Question: What is the measurement shown in the image?
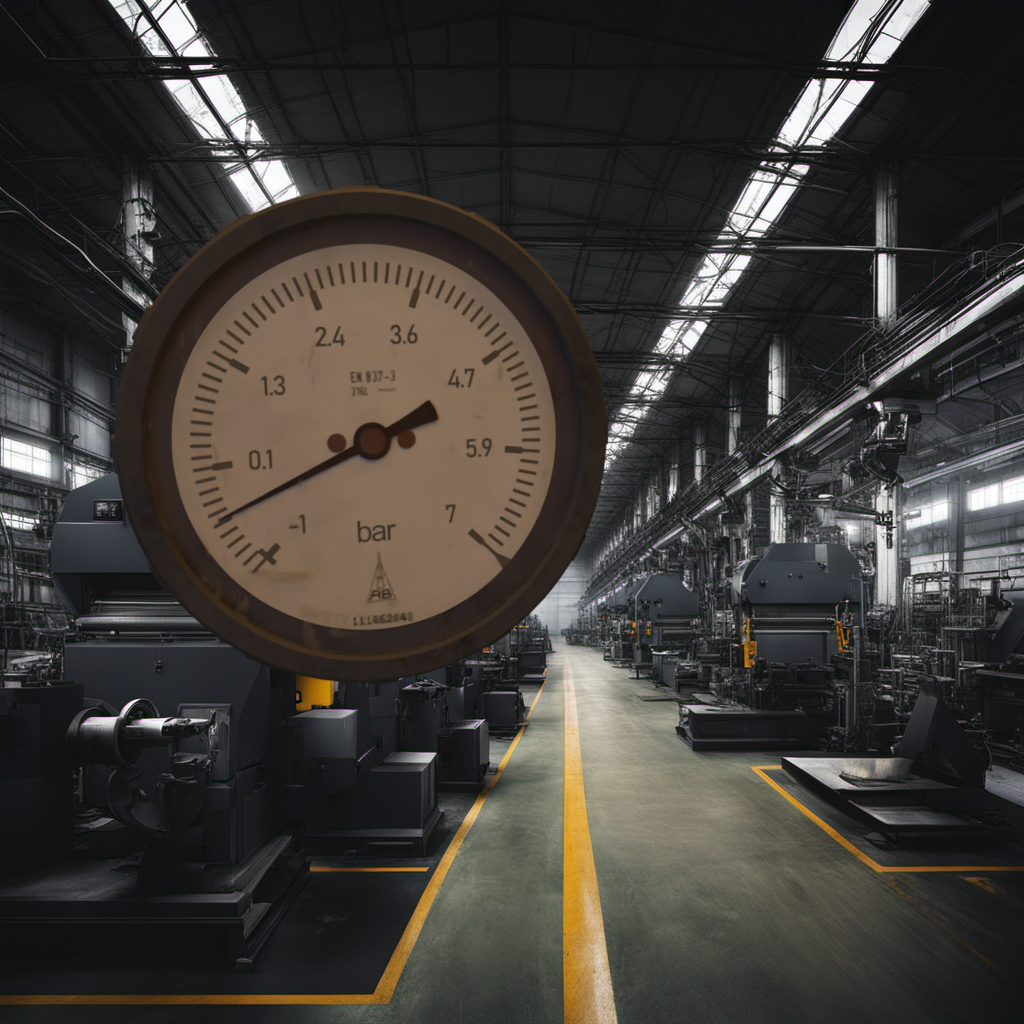
Answer: The result is -0.38
Question: What is the range of the measurement shown in the image?
Answer: The range is from -1 to 7
Question: What is the minimum and maximum value of the measurement shown in the image?
Answer: The minimum value is -1 and the maximum value is 7